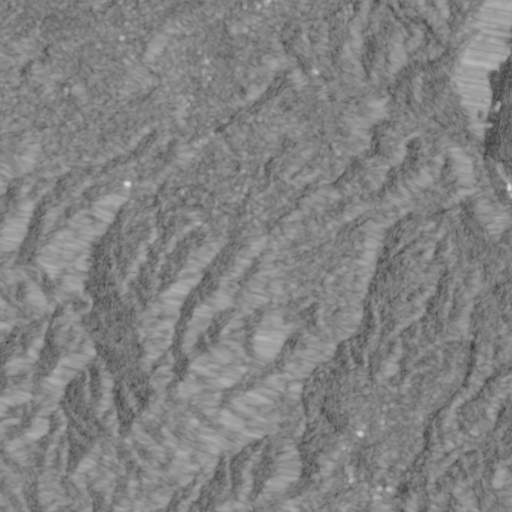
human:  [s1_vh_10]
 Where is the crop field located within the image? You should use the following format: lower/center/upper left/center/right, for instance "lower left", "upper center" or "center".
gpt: The crop field is located in the upper left of the image.
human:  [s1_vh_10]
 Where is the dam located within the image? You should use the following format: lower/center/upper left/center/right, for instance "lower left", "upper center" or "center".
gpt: The dam is located in the upper right of the image.
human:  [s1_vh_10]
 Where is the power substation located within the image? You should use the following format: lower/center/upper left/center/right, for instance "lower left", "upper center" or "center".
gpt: The power substation is located in the right of the image.
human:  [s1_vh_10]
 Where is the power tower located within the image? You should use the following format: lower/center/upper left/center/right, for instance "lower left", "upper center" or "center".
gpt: The power tower is located in the right of the image.
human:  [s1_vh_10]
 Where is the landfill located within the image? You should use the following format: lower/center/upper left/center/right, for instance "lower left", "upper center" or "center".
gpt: There is no landfill in the image.

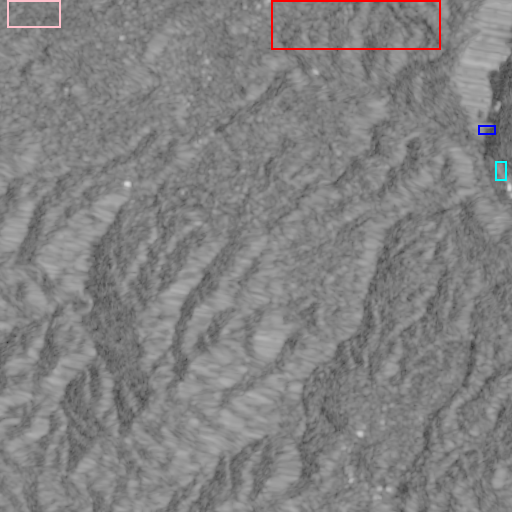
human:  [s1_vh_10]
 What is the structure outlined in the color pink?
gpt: The structure outlined in pink is a crop field.
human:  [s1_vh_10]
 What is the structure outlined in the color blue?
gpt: The structure outlined in blue is a dam.
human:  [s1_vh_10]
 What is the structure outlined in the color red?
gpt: The structure outlined in red is a park.
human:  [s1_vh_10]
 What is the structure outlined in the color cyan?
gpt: The structure outlined in cyan is a power substation.
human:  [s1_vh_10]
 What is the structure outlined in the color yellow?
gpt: There is no yellow outline.